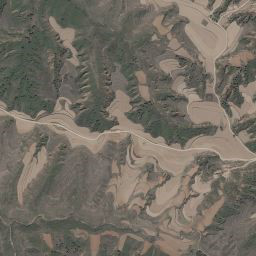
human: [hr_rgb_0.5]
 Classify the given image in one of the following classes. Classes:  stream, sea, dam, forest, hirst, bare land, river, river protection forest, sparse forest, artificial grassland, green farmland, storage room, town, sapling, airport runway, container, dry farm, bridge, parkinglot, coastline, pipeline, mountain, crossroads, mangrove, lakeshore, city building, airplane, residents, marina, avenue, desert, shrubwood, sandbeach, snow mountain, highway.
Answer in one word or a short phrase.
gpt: mountain